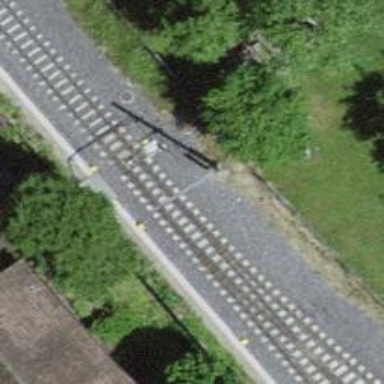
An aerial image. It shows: Railway switch.